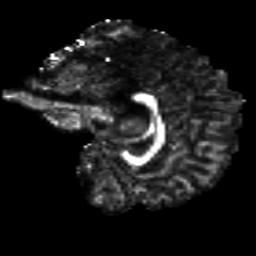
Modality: FA
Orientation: sagittal
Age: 26
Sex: male
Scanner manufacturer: siemens
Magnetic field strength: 3 T
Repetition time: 8.8 s
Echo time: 0.085 s